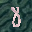
Label: 8